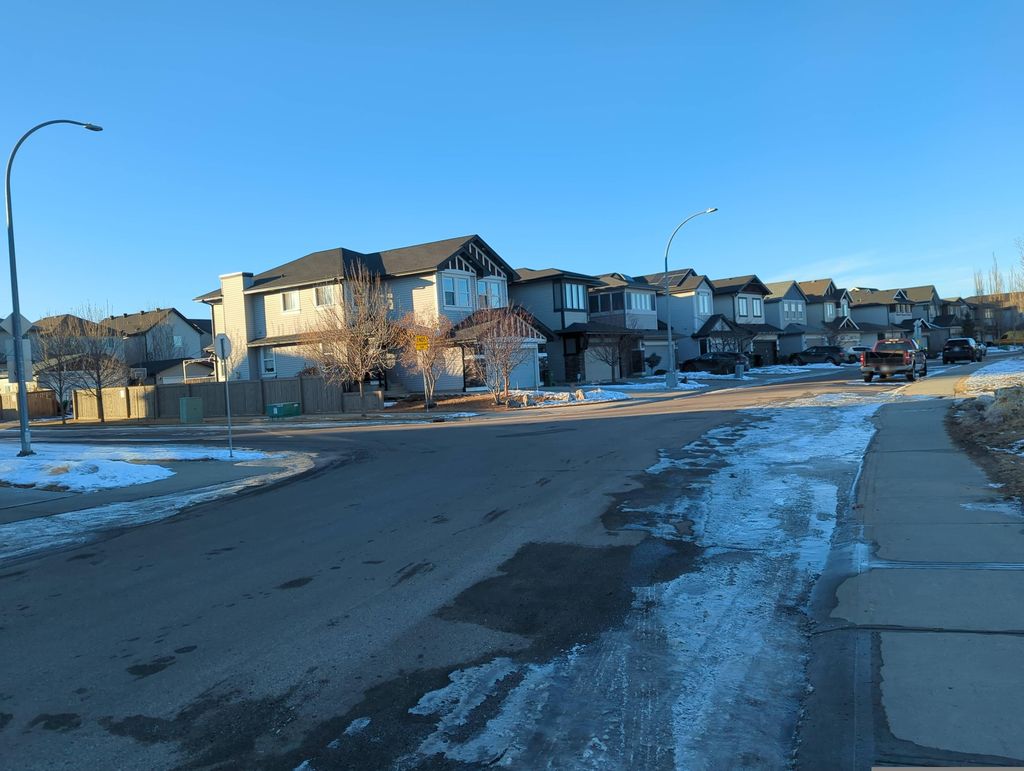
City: edmonton